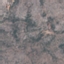
Label: HerbaceousVegetation